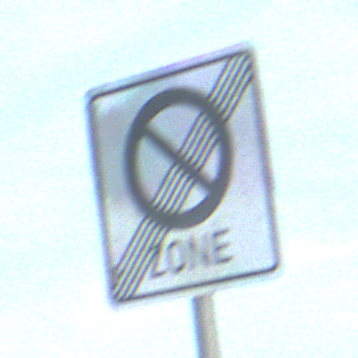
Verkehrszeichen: EndeEingeschraenktesHalteverbotZone
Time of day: SunriseSunset
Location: Outdoor (Beach)
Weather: PartlyCloudy
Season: NotSpecified
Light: Natural